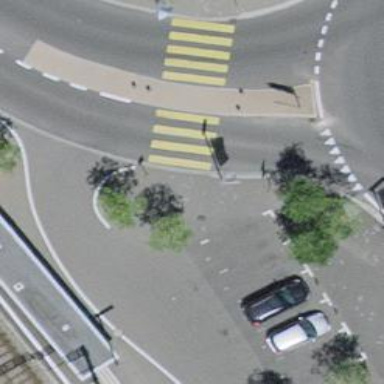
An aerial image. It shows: Uncontrolled zebra crossing with pedestrian island.